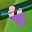
Label: 4